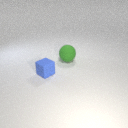
large green rubber sphere behind small blue rubber cube